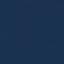
Land use / land cover: SeaLake